Question: I am trying to make chess board type table with 15X15 row and columns. My problem is I need to make this table flexible with all the resolutions of mobile phones. The column of each table should not get abnormal stretch but should be stretch with respect to device resolution. I am very much new in CSS and I want to know if there is any way I can adjust the chess board table with 100% scale on width and height. Here is the normal chess board that I am creating on the resolution of 480X854 and 320X480.

One more thing when I use table width and height in pixel then things works for any specific resolution fine but using percentage on table tr does not give result but shrink everything abnormally. I like to see what would be the best solution you guys will use in this situation or if mobile jQuery has anything related to it. Please let me know if I should explain more
Here is the jsfiddle for preview:
jsfiddle.net/97Nz5
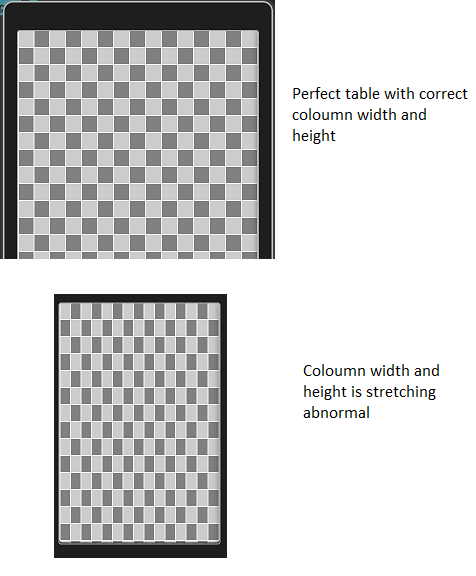
Answer: You tagged your question with jQuery so I assume you're using it. I don't think there is way to do it in pure css.
'''
$(function(){
var $gameboard = $('#gameboard-terrain');
var $cells = $gameboard.find('td');
var adjustHeight = function(){
var width = $cells.width();
$cells.height(width);
};
$(window).resize(function(){
adjustHeight();
});
adjustHeight();
});
'''
Demo here <URL>
You're right my function only adjust cells height to be equal with width. What you should use to output different cells size on different resoultions are <URL>. For example like this:
'''
@media (max-width: 479px) {
table {
width: 480px;
}
}
'''
Demo <URL>